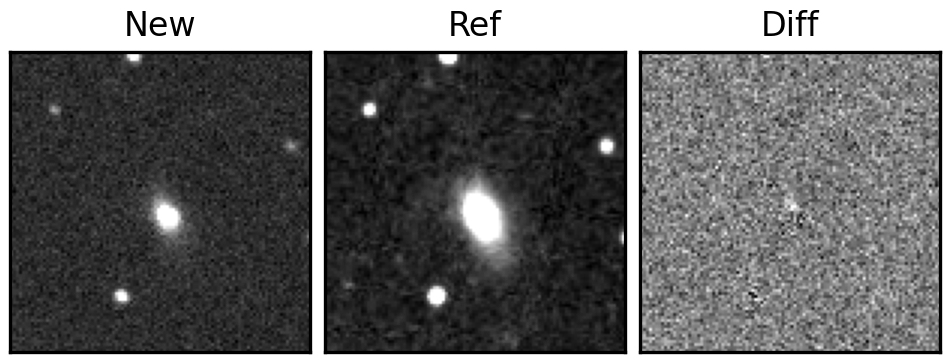
Label: real